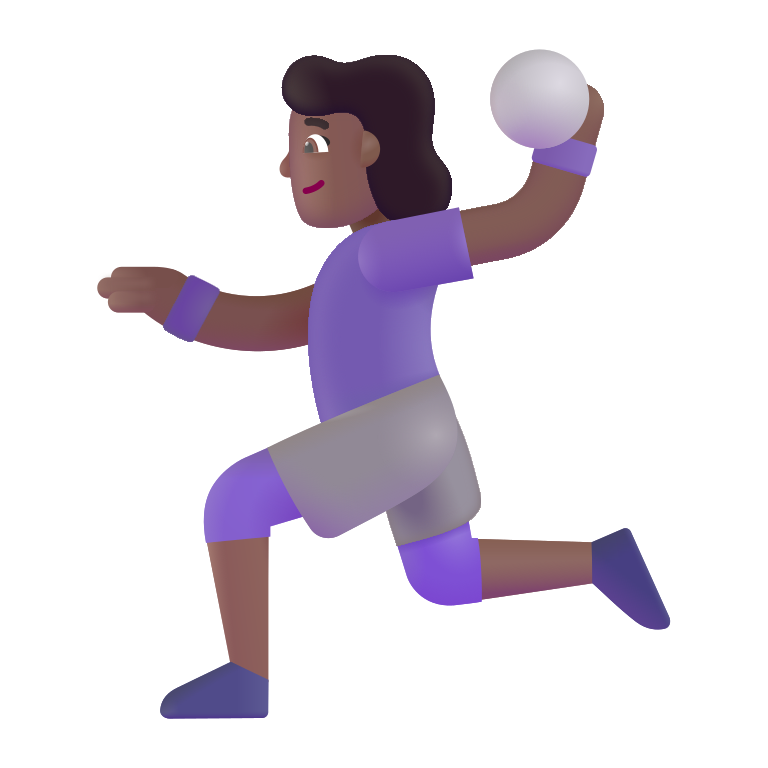
woman playing handball color  dark